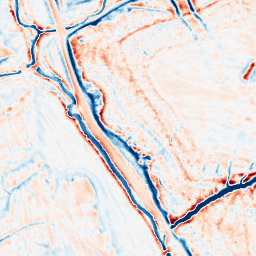
Category: edge_preserving
Decomposition family: bilateral
Decomposition parameters: d: 15
sigma_color: 75
sigma_space: 75
Upsampling method: cubic_catmull_rom
Upsampling parameters: scale: 2
Upsampling scale: 2